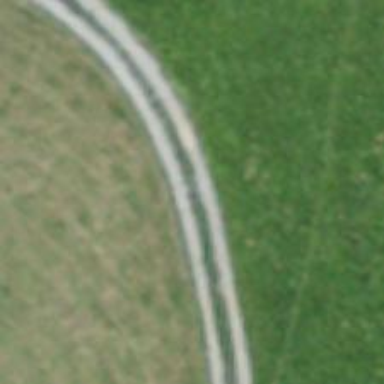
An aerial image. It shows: Track with grade 3 surface.